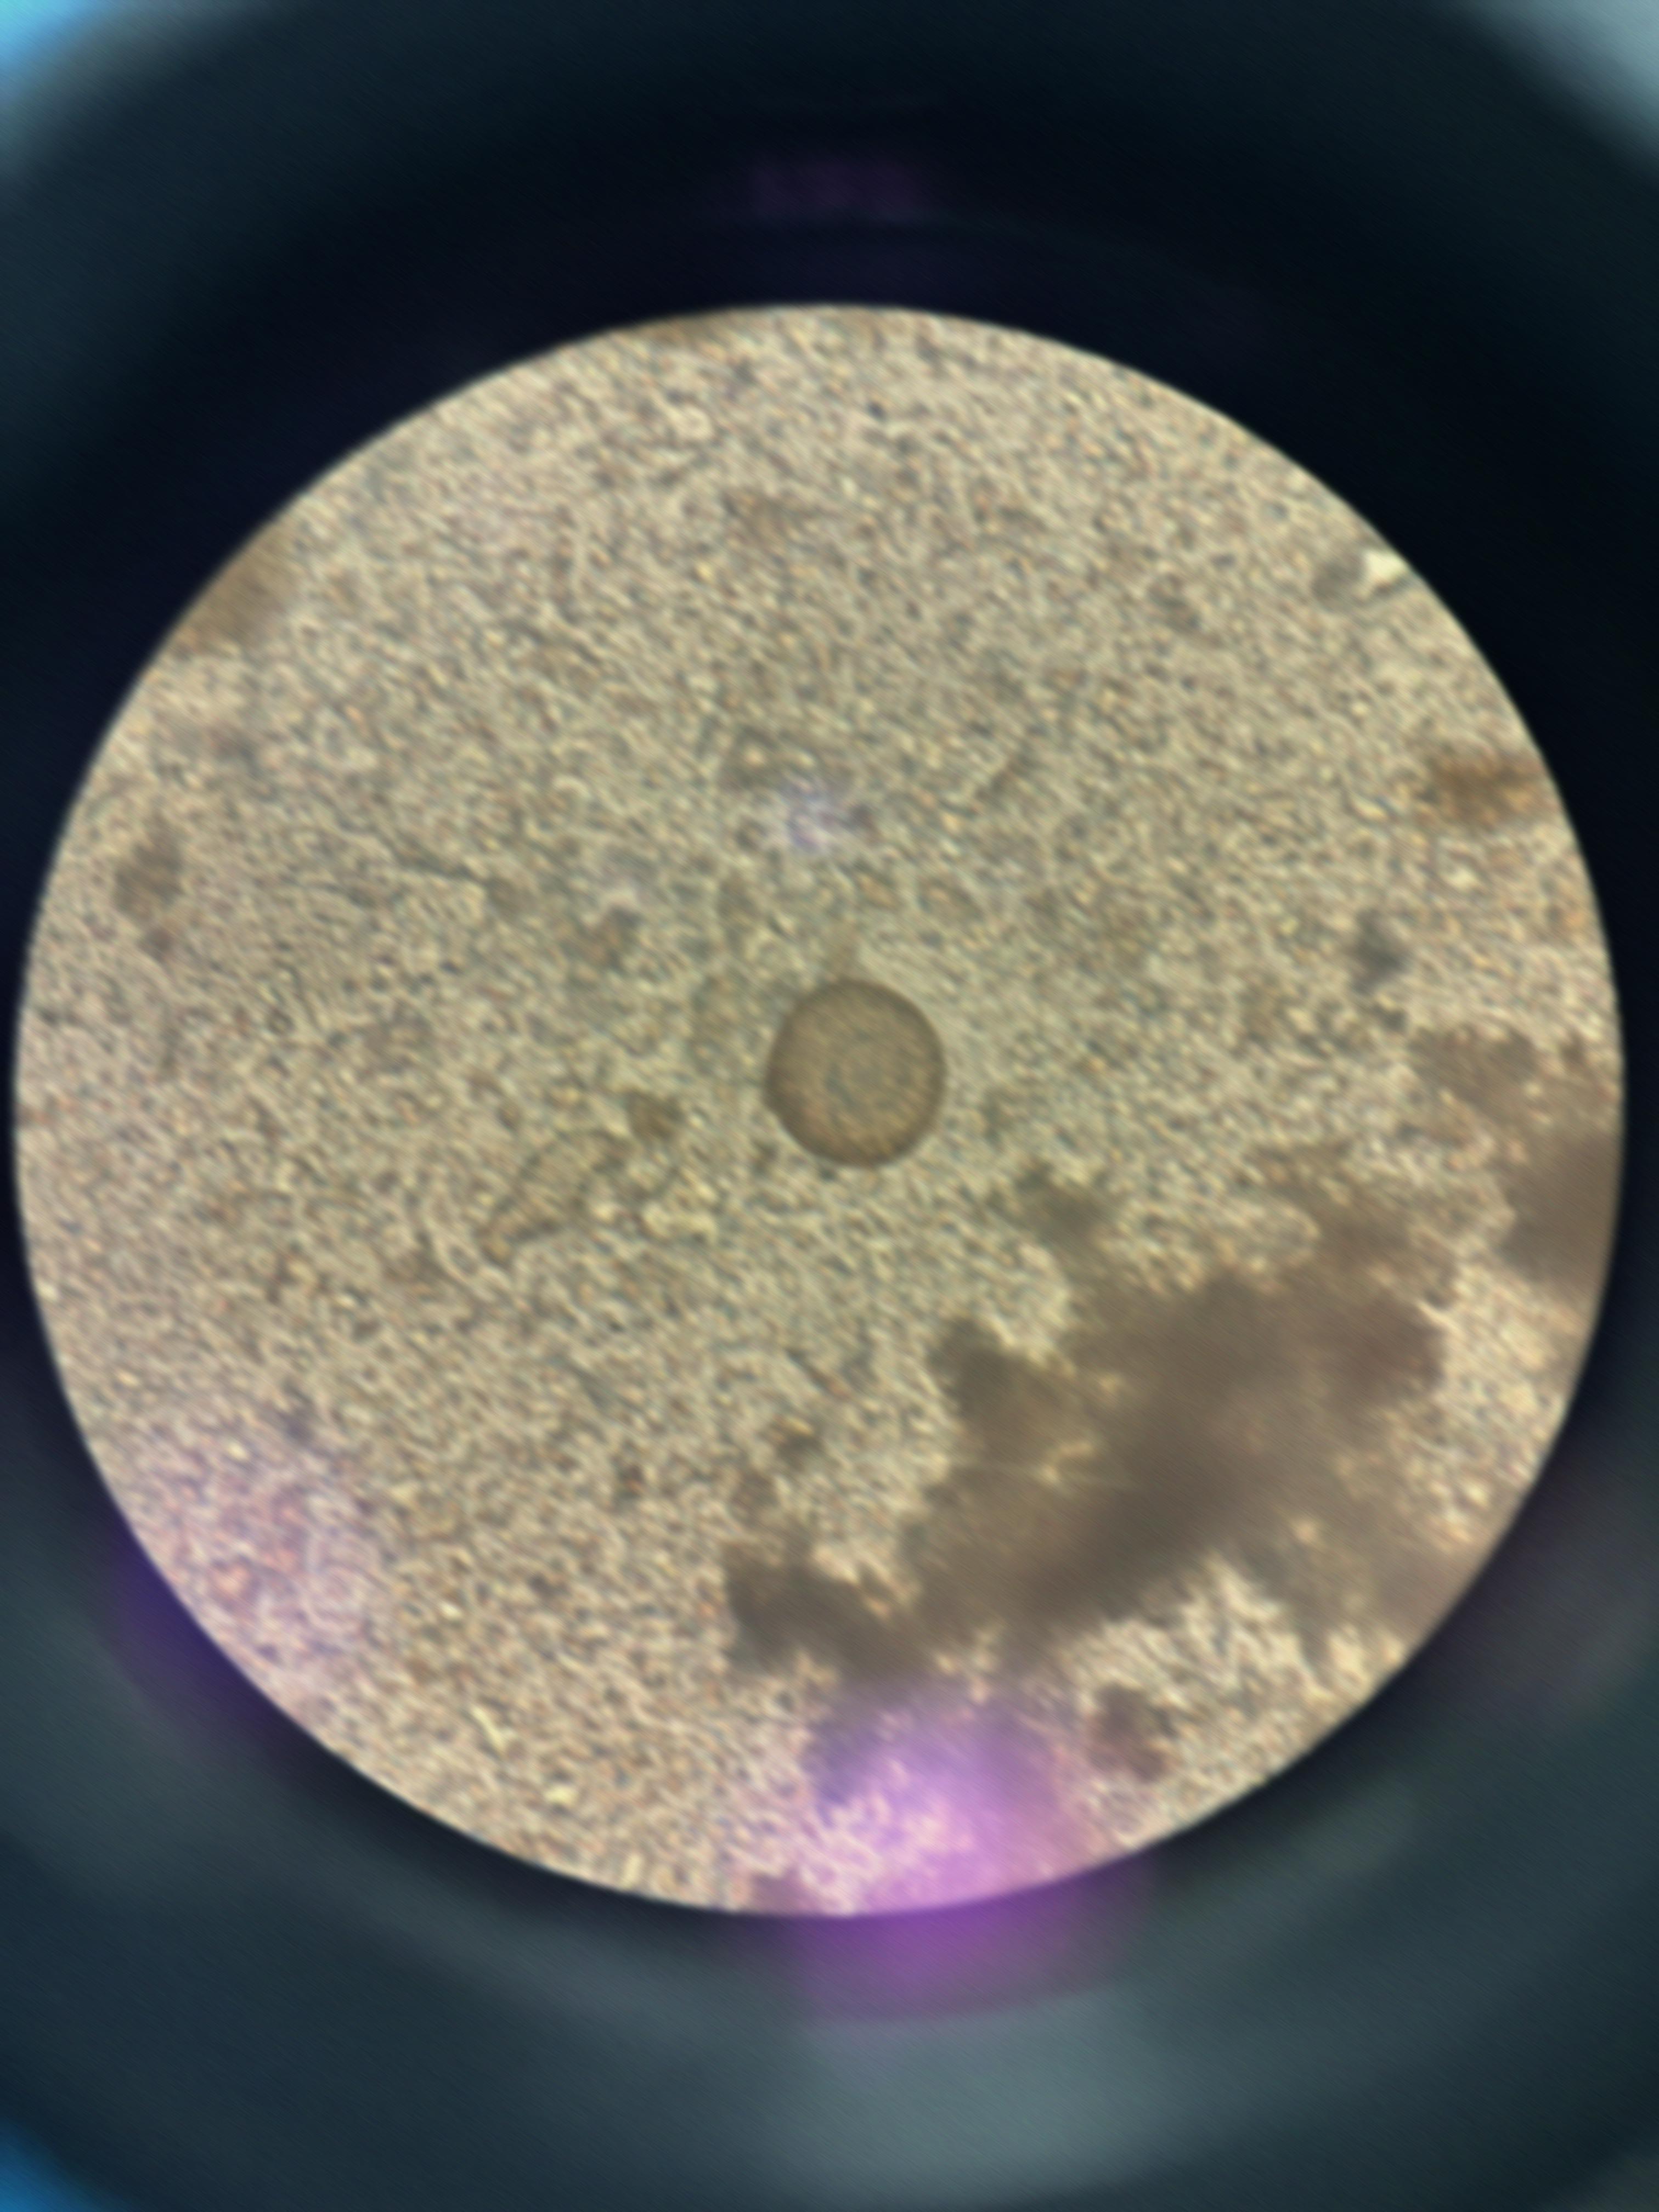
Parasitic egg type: Hymenolepis diminuta